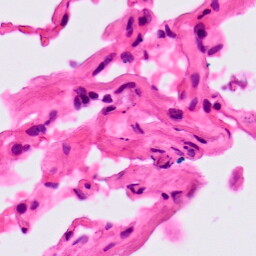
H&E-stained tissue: Lung